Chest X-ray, PA view. Patient: 16 years old, sex M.
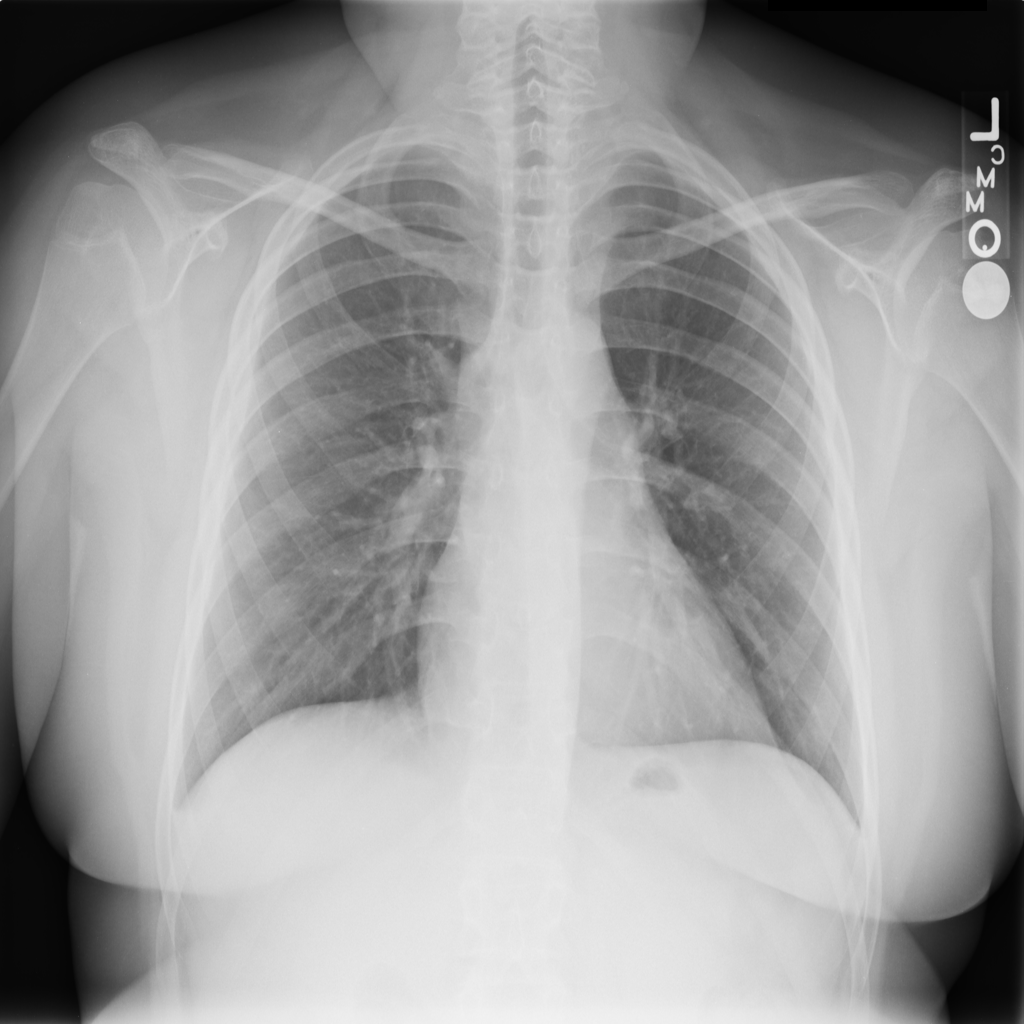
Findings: No Finding